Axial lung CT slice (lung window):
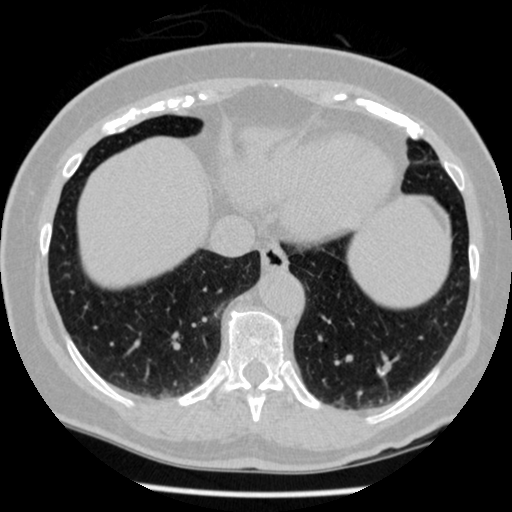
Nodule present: yes
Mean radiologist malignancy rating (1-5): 2.75